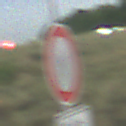
Verkehrszeichen: VerbotFahrzeugeAllerArt
Zusatzzeichen unten: BesondereFahrzeugeUndTransportgueter11
Umgebung: Outdoor, Nature
Tageszeit: Night
Wetter: Clear
Licht: Natural
Jahreszeit: NotSpecified
Kontrast: HighContrast